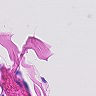
Metastatic tissue present: no